Question: How do I trace recursive functions like these that calls itself recursively two times? I wanted to create a tree of the calls. When I stumbled into this, how do I know which of the methods that currently are being executed? 'CountWays(numStairs-1)' or 'CountWays(numStairs-2)'

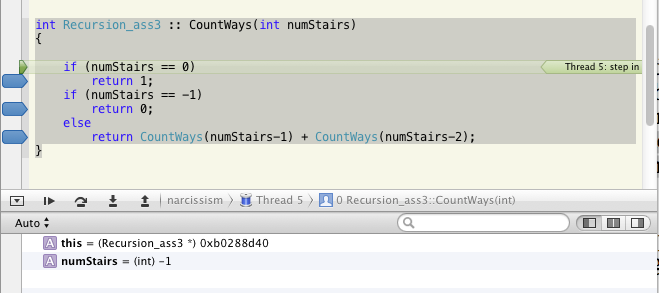
Answer: If you see near the bottom-right of your screenshot there are 3 buttons in a group and the left-most button has been selected. Press either the center or the far-right button to open the debug console. In there you may type 'bt' and it will print your back-trace.
You need to trigger a backtrace upon your breakpoint (or exception breakpoint), instructions for this can be found here:
<URL>